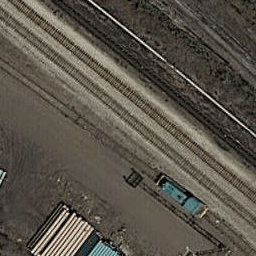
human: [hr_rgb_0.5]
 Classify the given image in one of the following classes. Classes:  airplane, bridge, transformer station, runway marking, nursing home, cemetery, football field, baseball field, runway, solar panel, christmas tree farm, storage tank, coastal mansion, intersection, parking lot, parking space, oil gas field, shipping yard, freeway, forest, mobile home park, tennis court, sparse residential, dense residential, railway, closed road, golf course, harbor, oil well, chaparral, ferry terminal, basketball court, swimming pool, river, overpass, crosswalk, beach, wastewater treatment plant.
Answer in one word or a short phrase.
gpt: railway